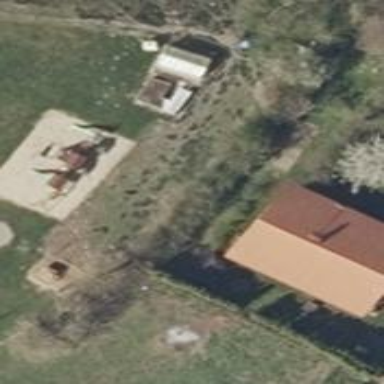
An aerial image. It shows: Simple house.